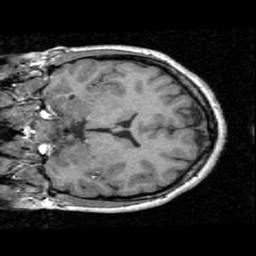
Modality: T1w
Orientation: coronal
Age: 25
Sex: female